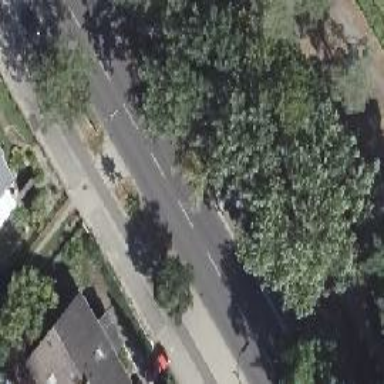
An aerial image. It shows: Secondary road with asphalt surface. The road has sidewalks on both sides and separate cycling track also with asphalt surface.